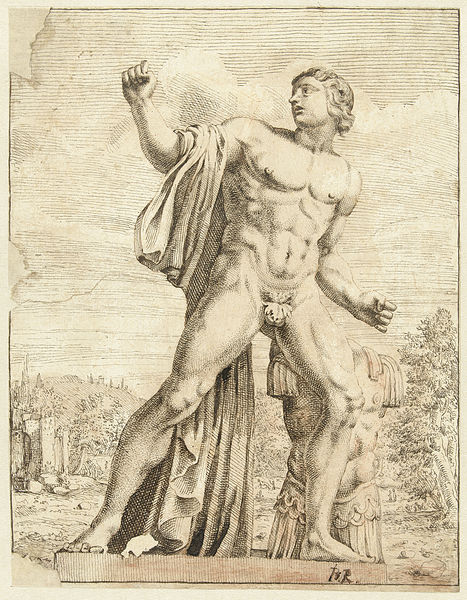
Titel: Een van de Dioscuren op het Quirinaal te Rome
Standort: Amsterdam
Institution: Rijksmuseum
Schlagwörter: akt, baum, berg, hand, held, himmel, kämpfer, körper, mann, nackt, wolken, bäume, landschaft, stadt, marmor, zeichnung, tuch, arm, arme, sockel, signatur, figur, mantel, pose, stoff, blatt, statue, graphik, muskeln, knie, tusche, antike, burg, druck, radierung, stich, faust, fäuste, rüstung, brustpanzer, antik, zeus, hermes, kupferstich, herkules, apollo, herakles, bäme, herold, muskolös, heroe, torse